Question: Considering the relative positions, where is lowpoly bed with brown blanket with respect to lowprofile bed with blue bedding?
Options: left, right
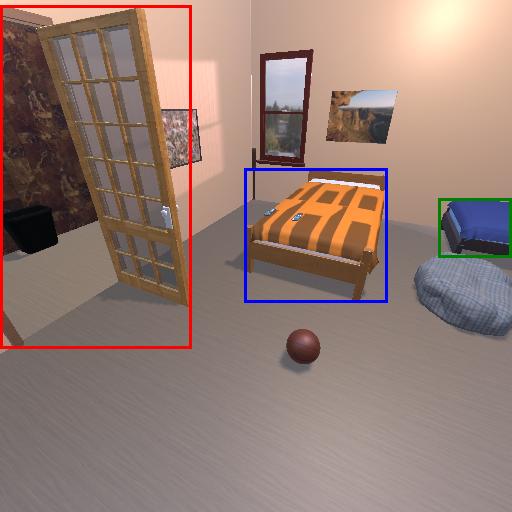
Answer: left